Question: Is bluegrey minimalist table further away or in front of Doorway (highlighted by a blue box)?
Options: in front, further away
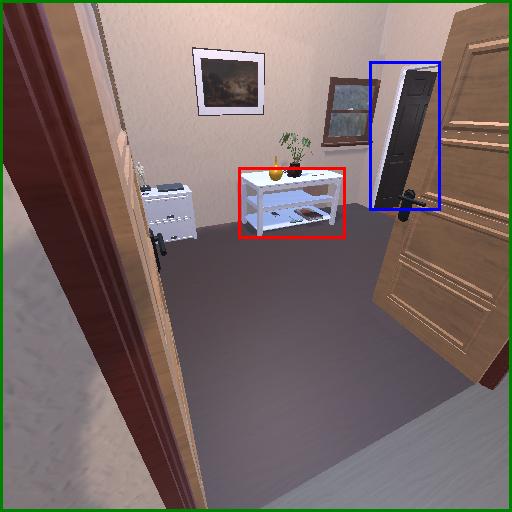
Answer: in front